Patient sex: F
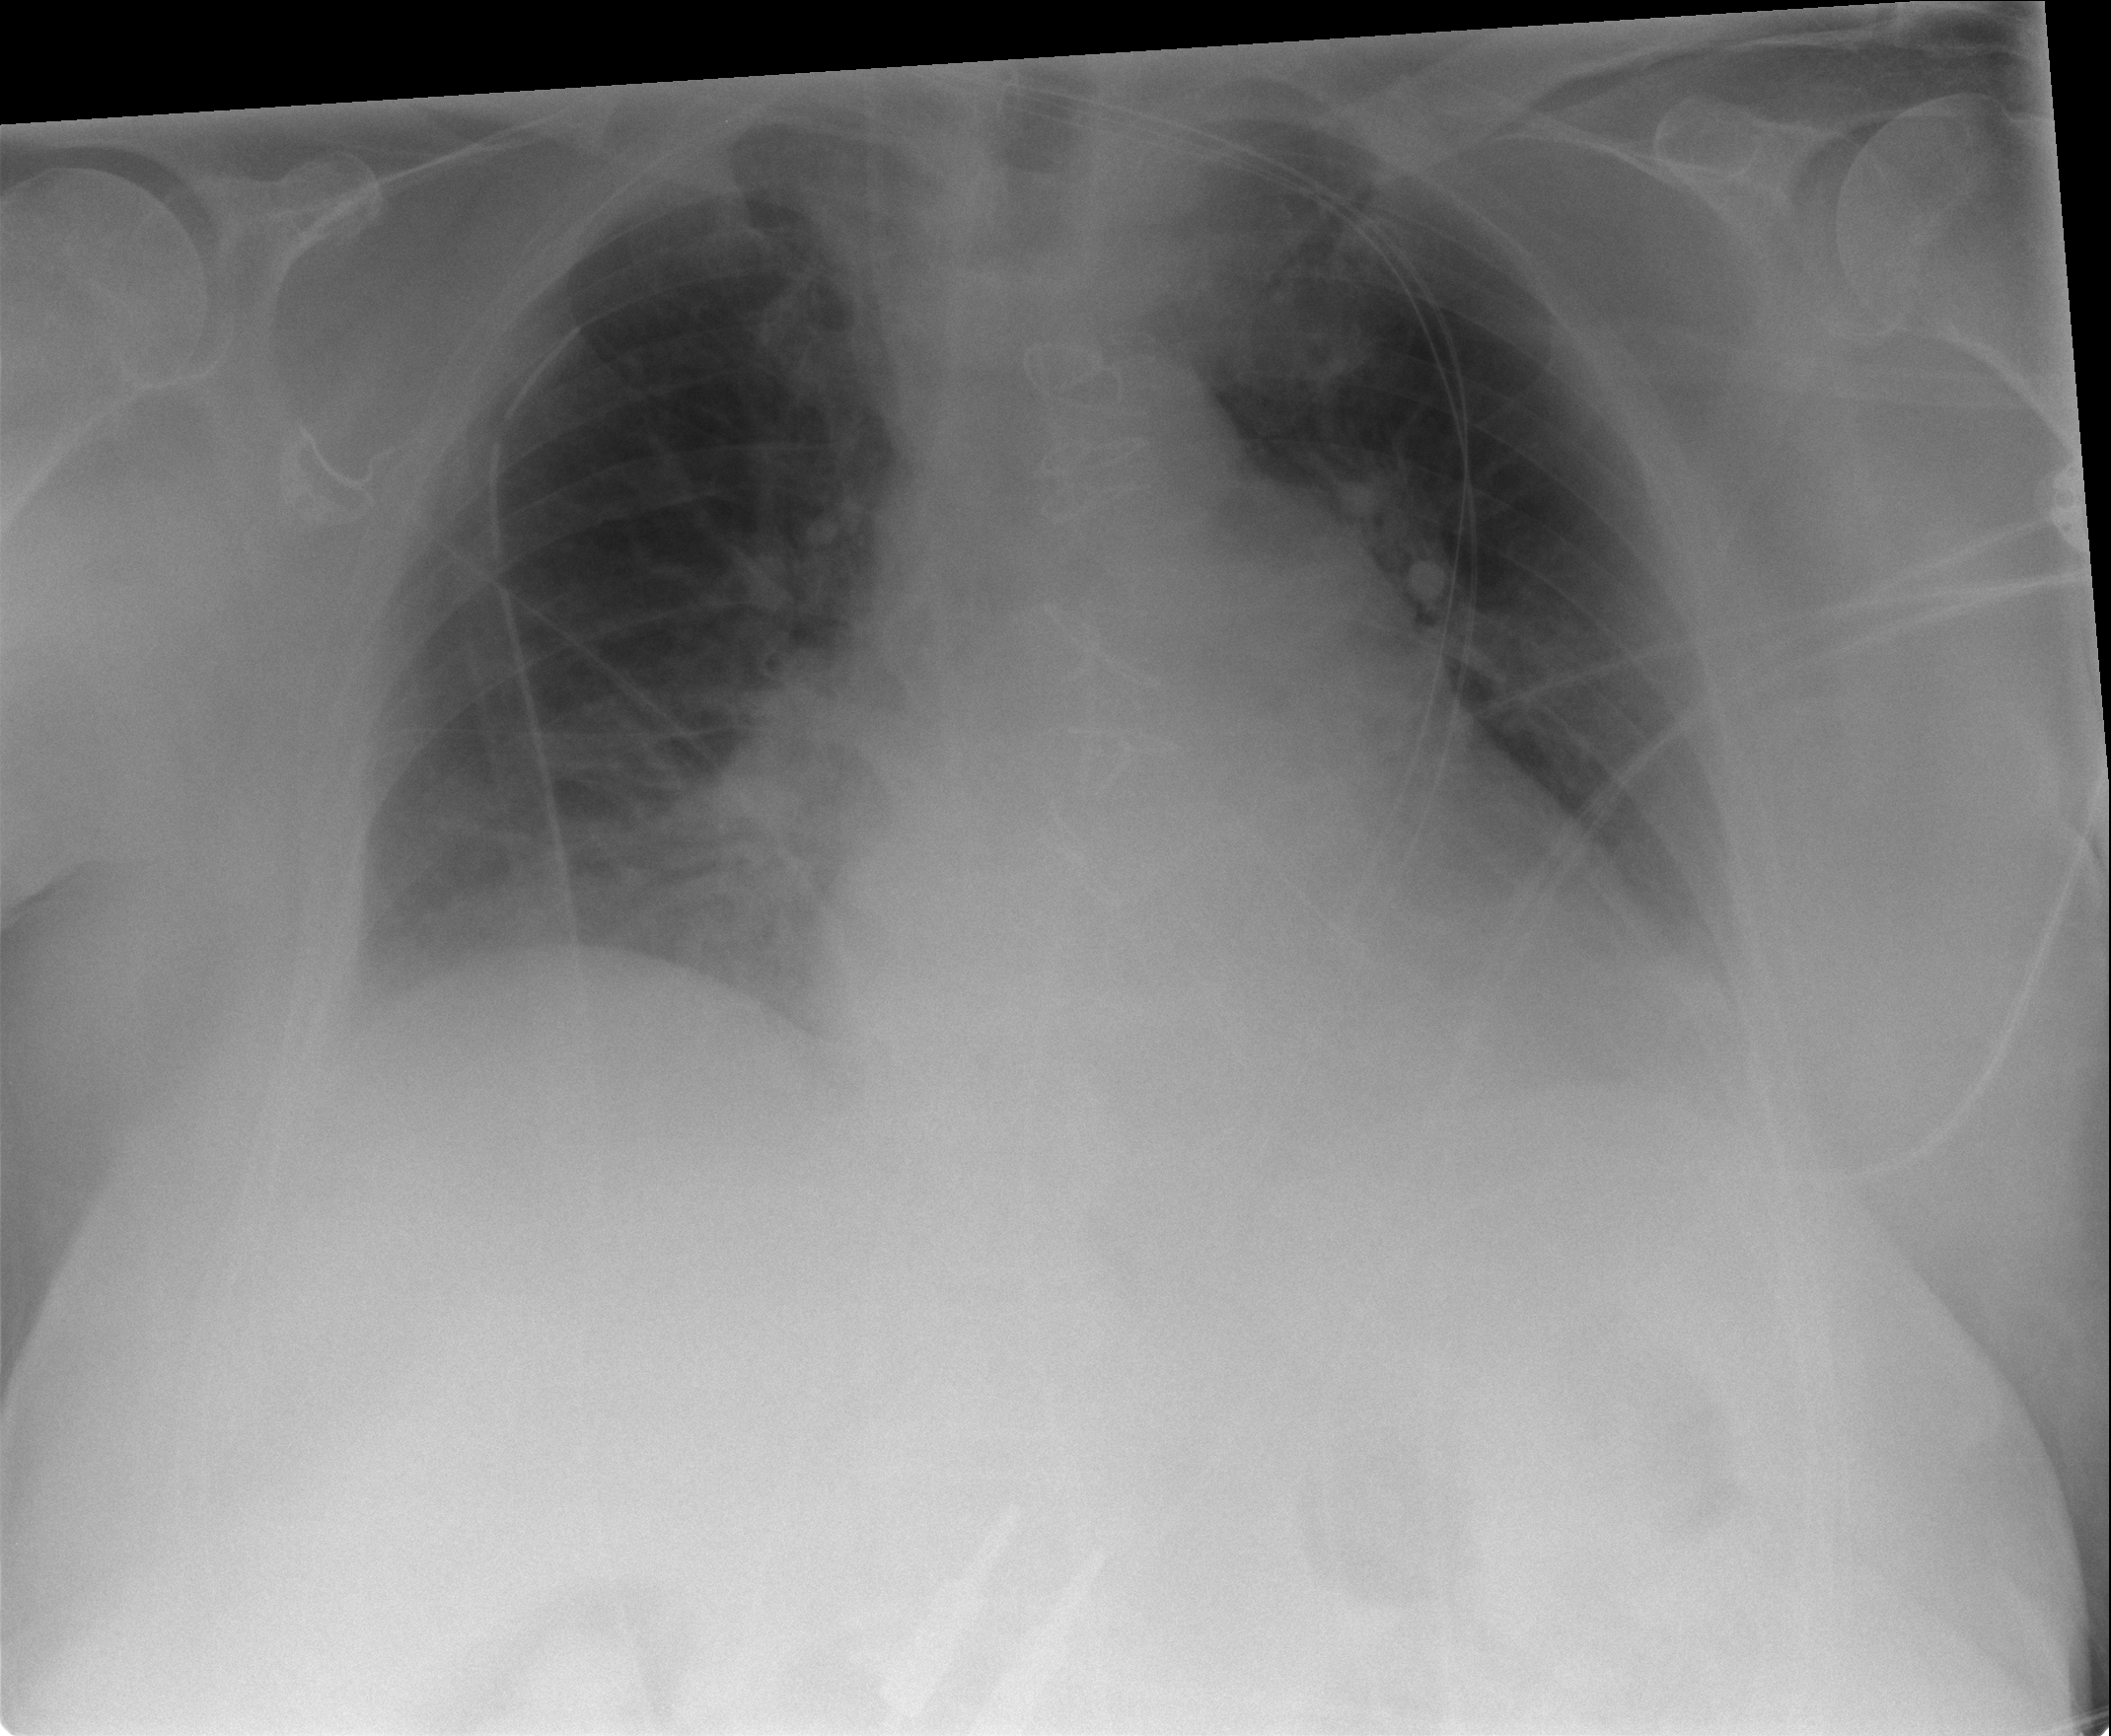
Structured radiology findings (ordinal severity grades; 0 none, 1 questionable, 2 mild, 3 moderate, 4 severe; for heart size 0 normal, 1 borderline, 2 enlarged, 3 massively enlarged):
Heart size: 2
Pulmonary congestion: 2
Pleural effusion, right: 2
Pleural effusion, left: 2
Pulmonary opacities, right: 0
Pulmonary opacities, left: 0
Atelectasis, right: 2
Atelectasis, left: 2